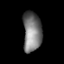
Tissue: lung
Cell type: Epithelial cells
Senescence score: 0.1972
Nuclear area (px): 724
Mean DAPI intensity: 120.675